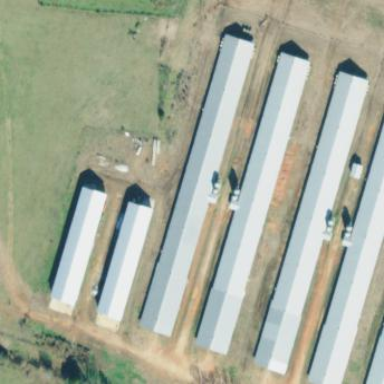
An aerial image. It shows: Poultry house.